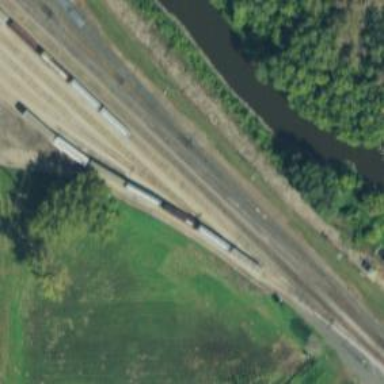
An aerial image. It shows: Railway yard with one track.